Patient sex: M
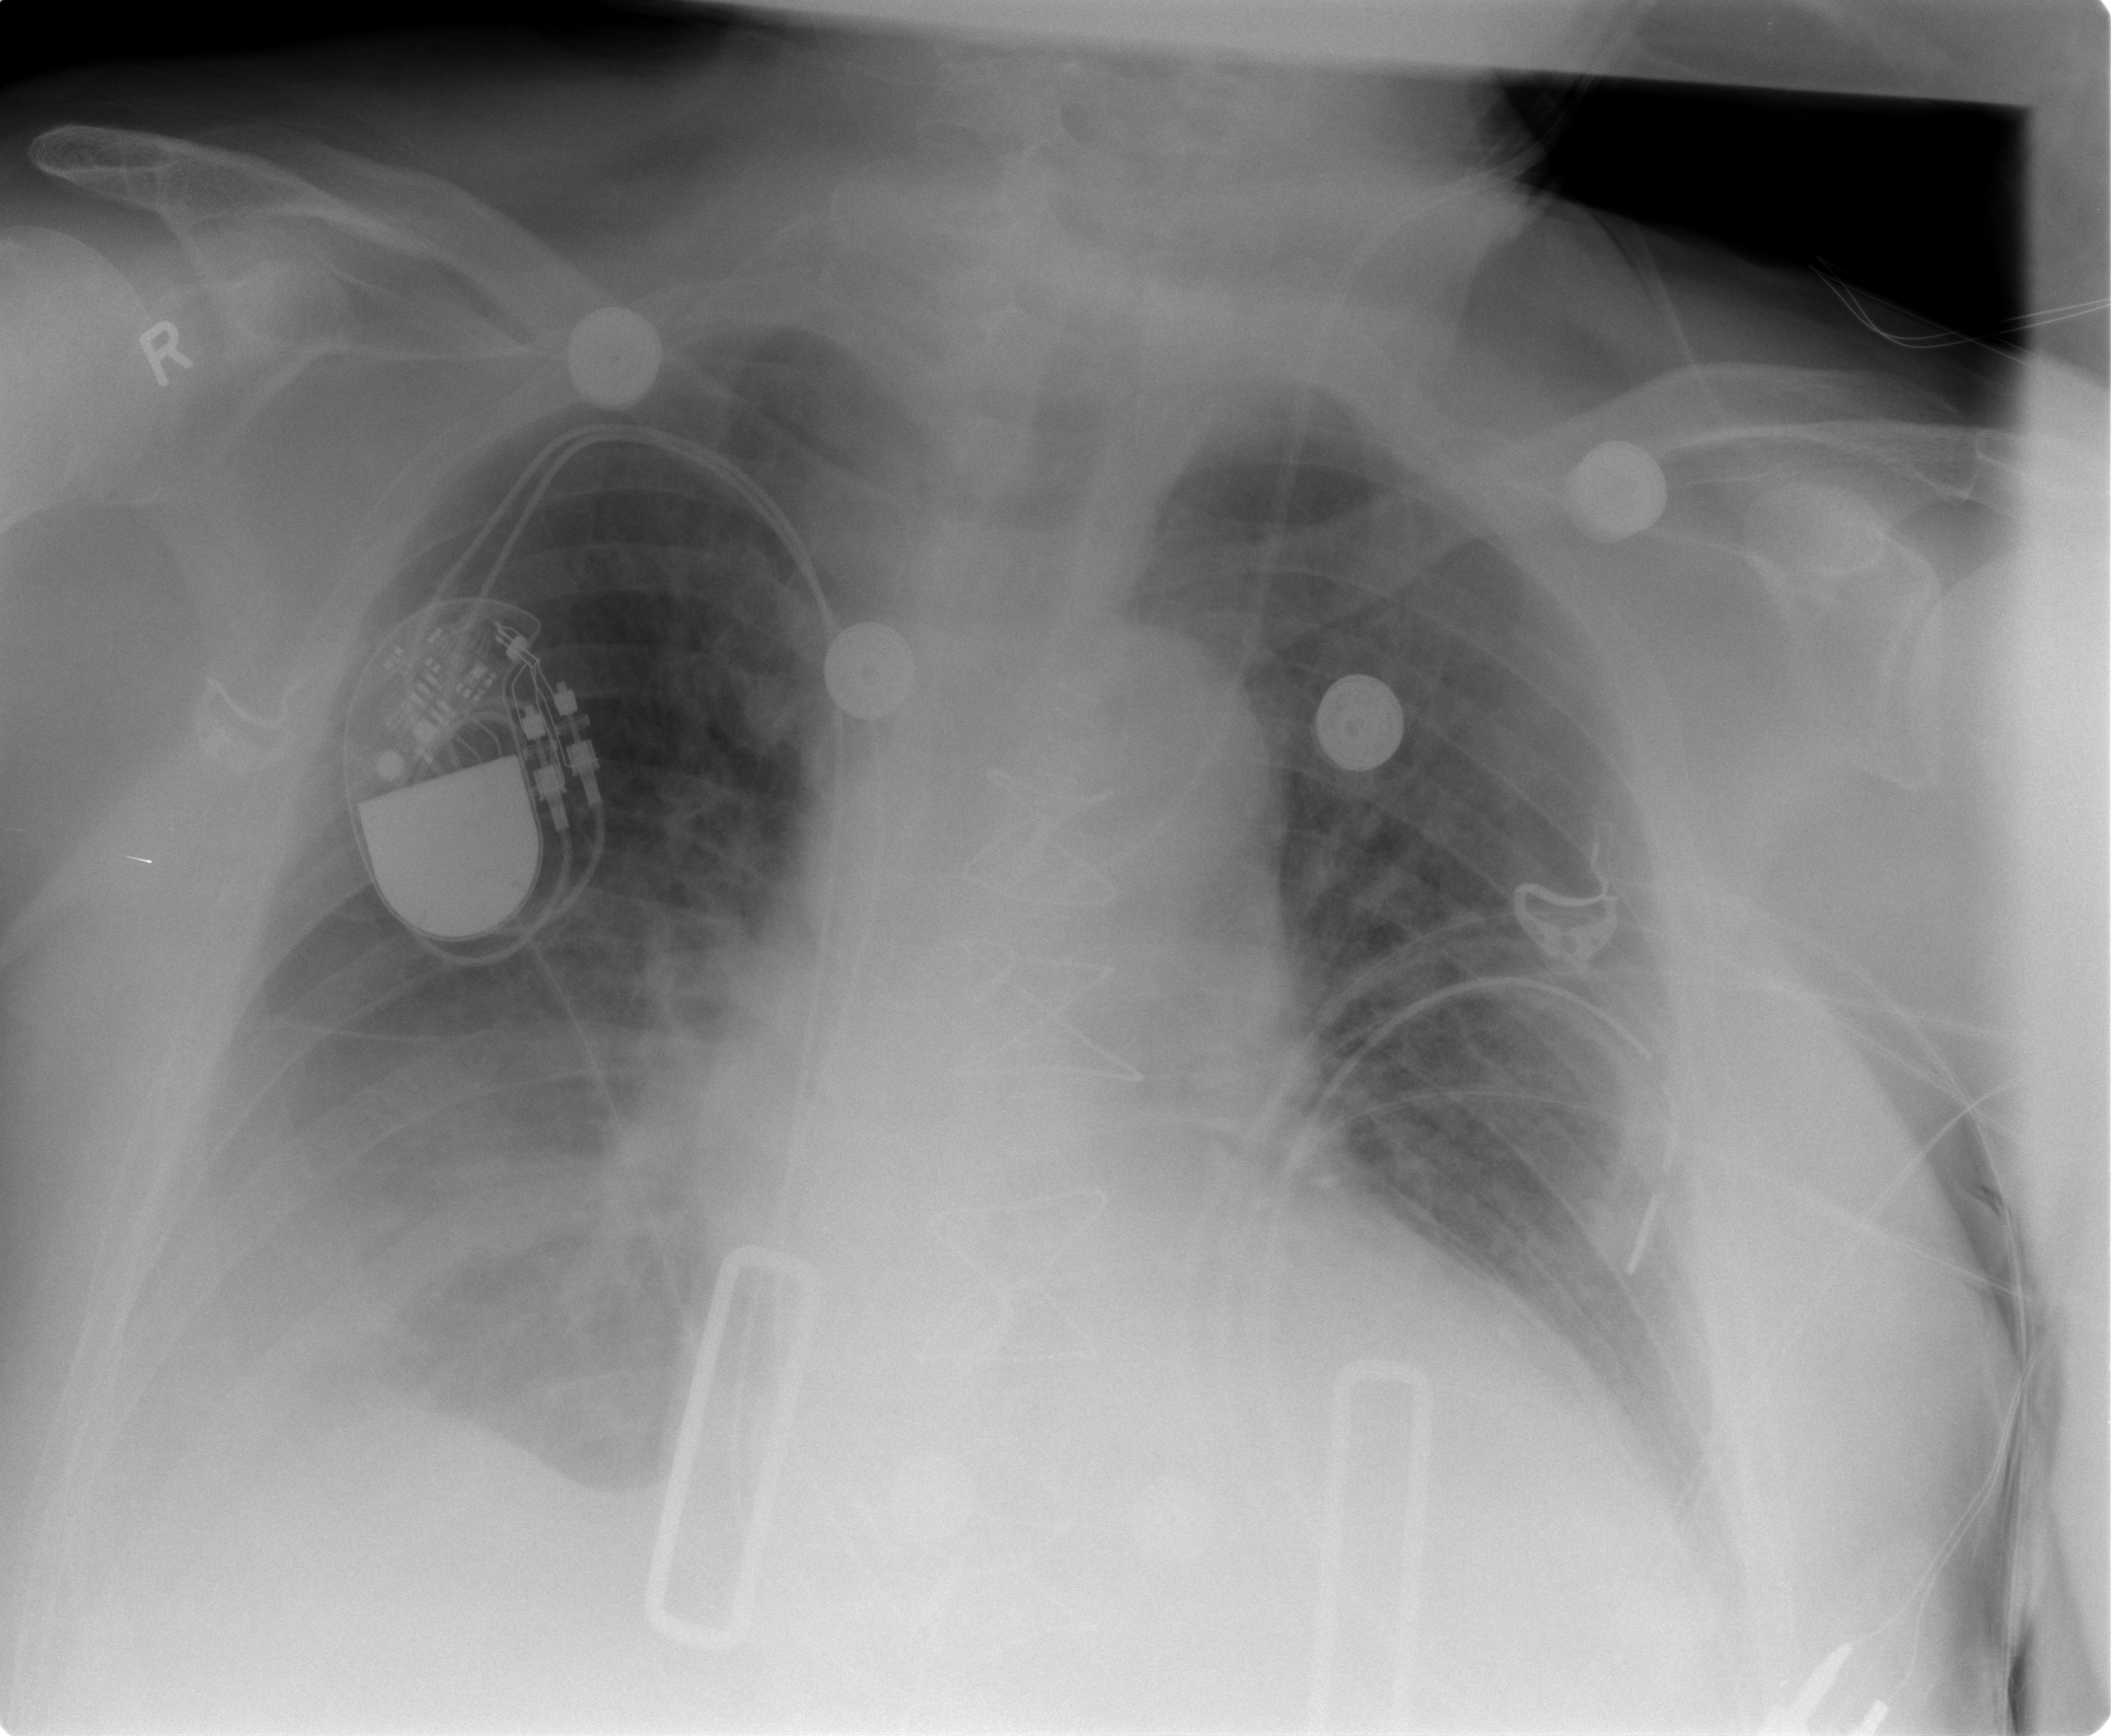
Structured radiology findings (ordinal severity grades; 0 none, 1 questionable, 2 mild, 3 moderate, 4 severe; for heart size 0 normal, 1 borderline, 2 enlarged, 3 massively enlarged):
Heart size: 2
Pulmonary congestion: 2
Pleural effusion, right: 2
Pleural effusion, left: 2
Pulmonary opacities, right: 1
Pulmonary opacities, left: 0
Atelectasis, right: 2
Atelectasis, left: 2